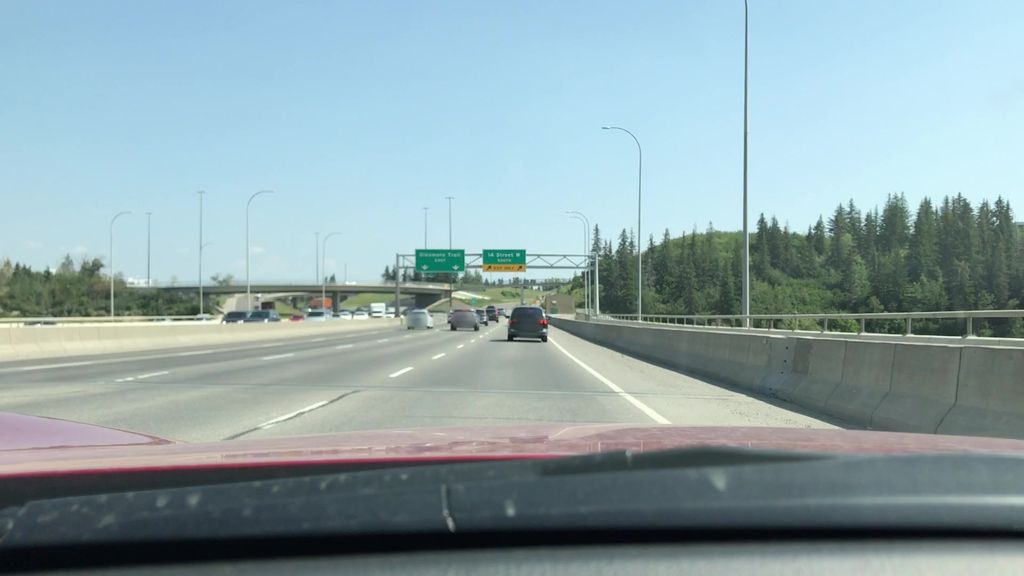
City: calgary